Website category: auto
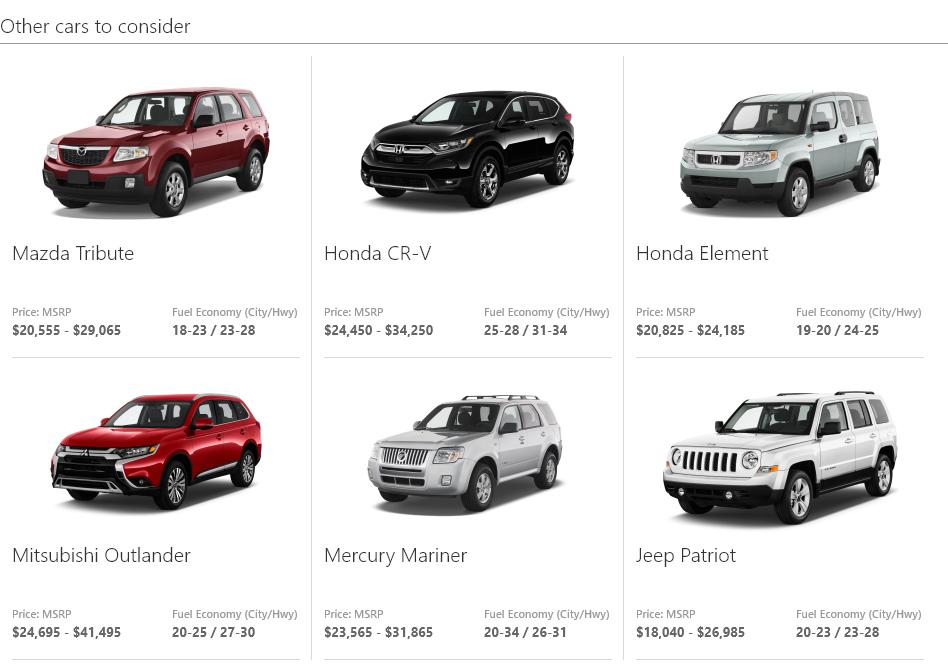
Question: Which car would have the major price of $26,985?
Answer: Jeep Patriot

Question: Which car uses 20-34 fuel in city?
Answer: Mercury Mariner

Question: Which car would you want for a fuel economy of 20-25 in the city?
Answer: Mitsubishi Outlander

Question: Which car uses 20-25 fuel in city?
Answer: Mitsubishi Outlander

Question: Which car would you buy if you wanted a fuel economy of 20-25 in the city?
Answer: Mitsubishi Outlander

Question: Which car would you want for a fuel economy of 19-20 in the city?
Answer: Honda Element

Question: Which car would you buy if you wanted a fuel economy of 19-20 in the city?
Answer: Honda Element

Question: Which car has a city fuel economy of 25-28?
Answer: Honda CR-V

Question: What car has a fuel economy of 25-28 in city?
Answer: Honda CR-V

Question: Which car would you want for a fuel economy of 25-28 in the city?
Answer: Honda CR-V

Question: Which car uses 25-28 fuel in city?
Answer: Honda CR-V

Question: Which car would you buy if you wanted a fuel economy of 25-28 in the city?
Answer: Honda CR-V

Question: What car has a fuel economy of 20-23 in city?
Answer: Jeep Patriot

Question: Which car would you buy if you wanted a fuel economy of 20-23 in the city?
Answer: Jeep Patriot

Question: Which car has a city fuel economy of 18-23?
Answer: Mazda Tribute

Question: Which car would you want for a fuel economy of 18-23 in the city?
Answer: Mazda Tribute

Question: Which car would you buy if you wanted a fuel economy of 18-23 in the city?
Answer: Mazda Tribute

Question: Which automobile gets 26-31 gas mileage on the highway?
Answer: Mercury Mariner

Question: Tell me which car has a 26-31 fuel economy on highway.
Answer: Mercury Mariner

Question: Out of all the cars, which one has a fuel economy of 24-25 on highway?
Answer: Honda Element

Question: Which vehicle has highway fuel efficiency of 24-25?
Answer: Honda Element

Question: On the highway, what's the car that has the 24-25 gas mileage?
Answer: Honda Element

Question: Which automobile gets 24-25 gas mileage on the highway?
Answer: Honda Element

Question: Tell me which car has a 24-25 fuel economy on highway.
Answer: Honda Element

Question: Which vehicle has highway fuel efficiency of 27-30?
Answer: Mitsubishi Outlander

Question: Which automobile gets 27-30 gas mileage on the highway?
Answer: Mitsubishi Outlander

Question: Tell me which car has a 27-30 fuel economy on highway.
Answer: Mitsubishi Outlander

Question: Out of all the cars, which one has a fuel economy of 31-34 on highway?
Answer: Honda CR-V

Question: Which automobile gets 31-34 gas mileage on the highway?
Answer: Honda CR-V

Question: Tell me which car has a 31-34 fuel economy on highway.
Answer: Honda CR-V